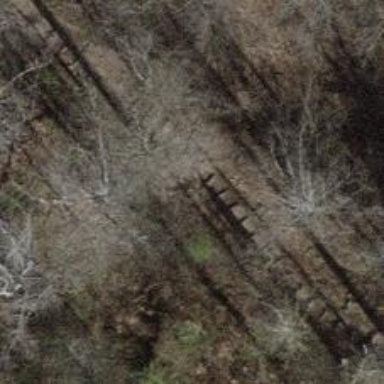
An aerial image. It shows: Gravel path with steps.